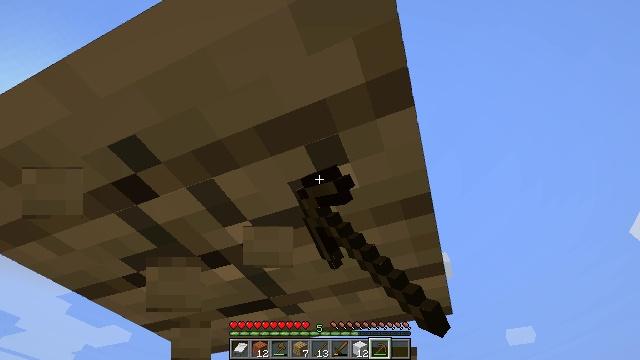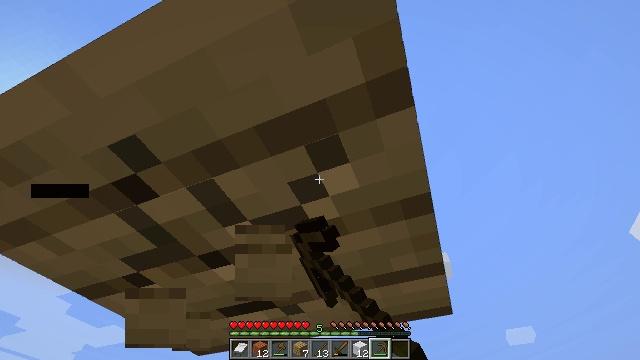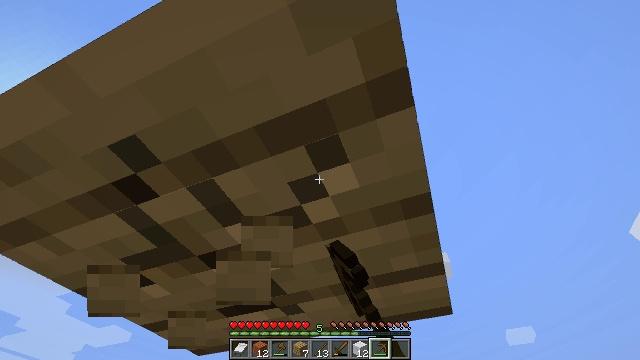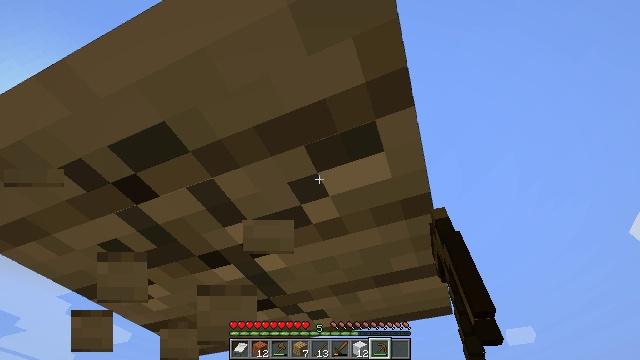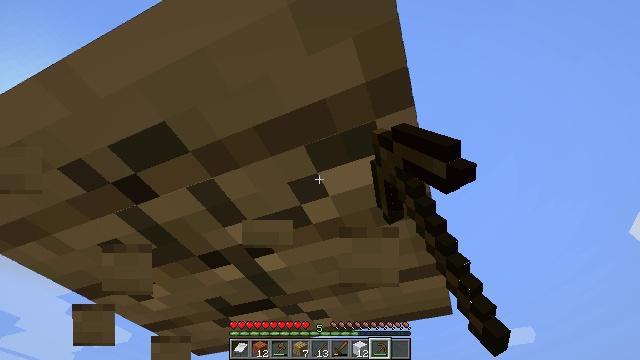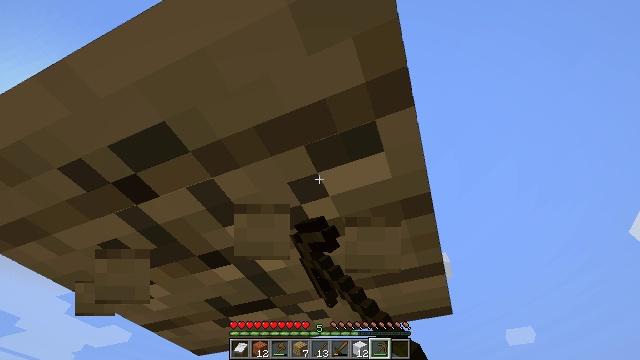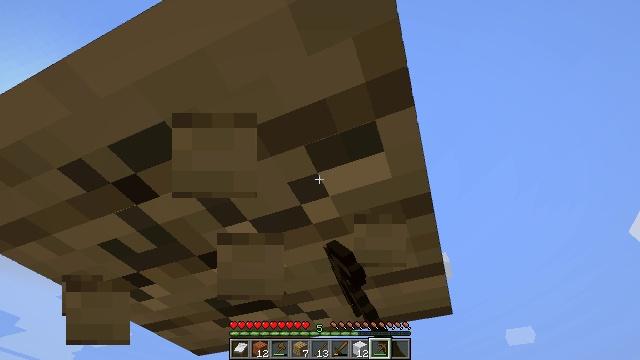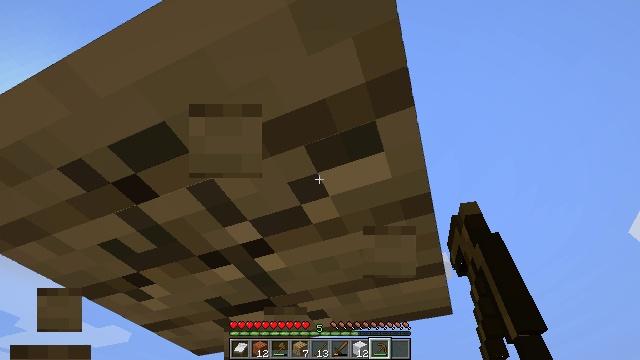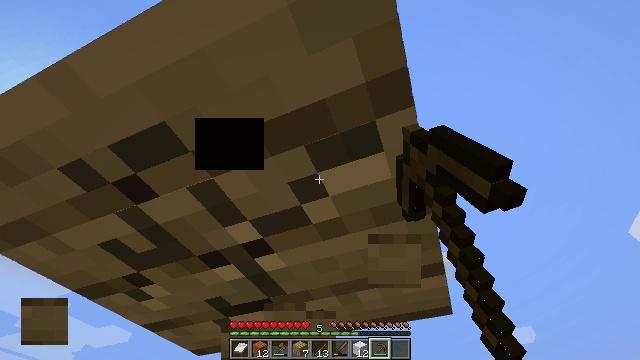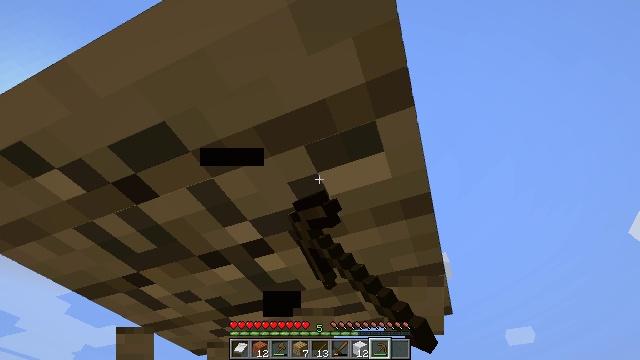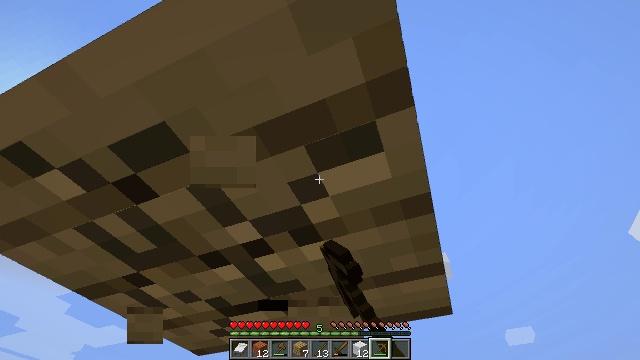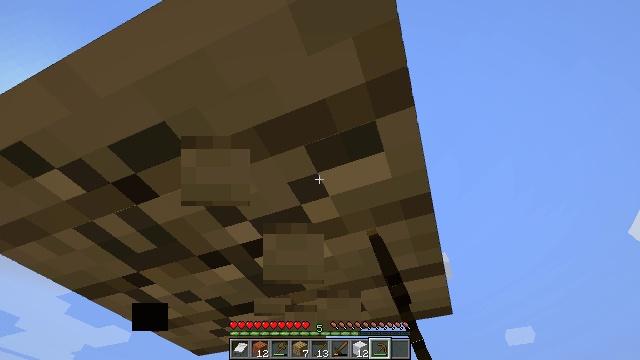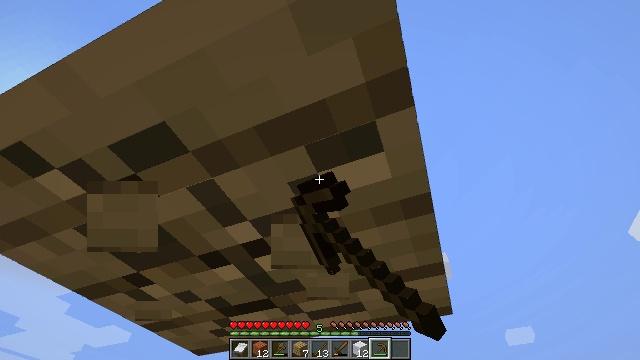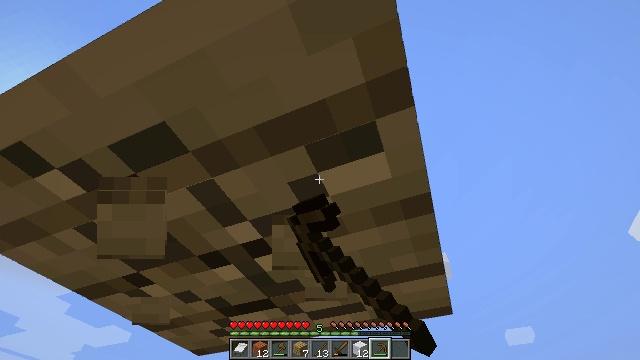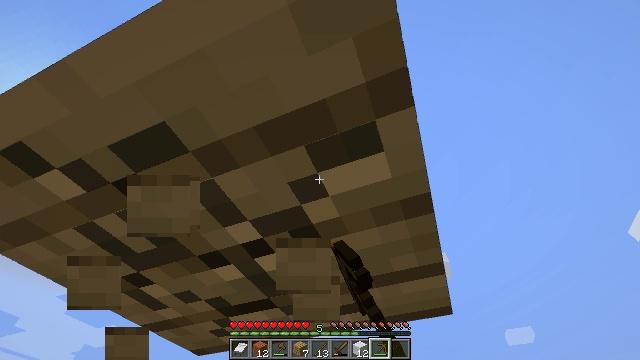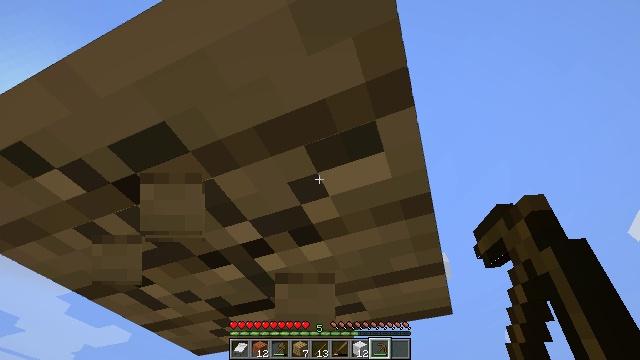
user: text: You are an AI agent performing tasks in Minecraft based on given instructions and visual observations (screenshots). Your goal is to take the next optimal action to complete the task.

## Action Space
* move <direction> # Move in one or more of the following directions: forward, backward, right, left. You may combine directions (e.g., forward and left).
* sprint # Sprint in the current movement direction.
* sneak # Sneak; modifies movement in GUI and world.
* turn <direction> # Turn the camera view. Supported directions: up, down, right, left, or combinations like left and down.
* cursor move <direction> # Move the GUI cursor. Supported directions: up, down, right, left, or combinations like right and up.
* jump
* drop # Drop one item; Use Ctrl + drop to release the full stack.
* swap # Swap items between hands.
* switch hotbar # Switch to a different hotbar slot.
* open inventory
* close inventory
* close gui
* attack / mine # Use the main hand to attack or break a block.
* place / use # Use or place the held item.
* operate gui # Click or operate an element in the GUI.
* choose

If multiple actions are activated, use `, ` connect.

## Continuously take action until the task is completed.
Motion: motion action
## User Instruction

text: Mine planks.
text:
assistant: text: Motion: attack / mine
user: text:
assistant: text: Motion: attack / mine
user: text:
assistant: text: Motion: attack / mine
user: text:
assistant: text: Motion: attack / mine
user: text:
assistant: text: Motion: attack / mine
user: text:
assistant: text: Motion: attack / mine
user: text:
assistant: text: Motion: attack / mine
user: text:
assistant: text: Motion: attack / mine
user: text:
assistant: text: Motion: attack / mine
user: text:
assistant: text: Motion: attack / mine
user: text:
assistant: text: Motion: attack / mine
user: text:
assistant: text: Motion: attack / mine
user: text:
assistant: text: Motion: attack / mine
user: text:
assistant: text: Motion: attack / mine
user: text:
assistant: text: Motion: attack / mine
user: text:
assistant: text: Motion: attack / mine
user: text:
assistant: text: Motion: attack / mine
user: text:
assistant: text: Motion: attack / mine
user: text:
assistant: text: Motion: attack / mine
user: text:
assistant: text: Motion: attack / mine
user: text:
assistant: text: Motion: attack / mine
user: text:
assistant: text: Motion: attack / mine
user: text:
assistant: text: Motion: attack / mine
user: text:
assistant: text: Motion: attack / mine
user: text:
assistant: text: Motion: attack / mine
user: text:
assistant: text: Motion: attack / mine
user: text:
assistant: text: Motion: attack / mine
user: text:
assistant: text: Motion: attack / mine
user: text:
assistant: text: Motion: attack / mine
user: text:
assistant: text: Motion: attack / mine